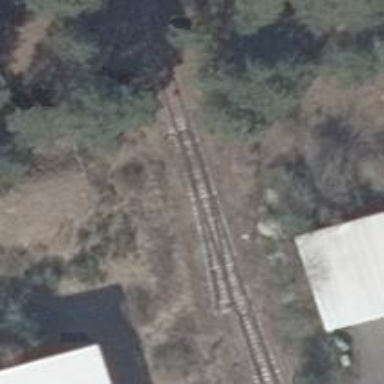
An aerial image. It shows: Disused railway yard.